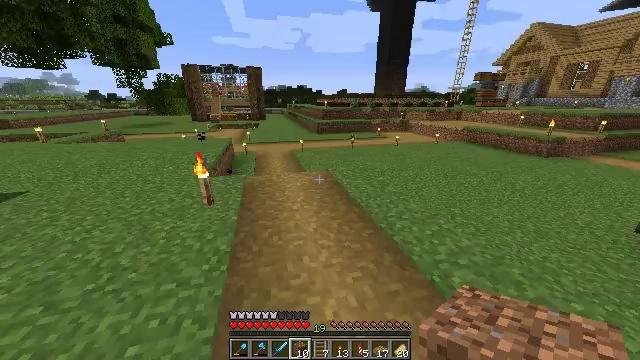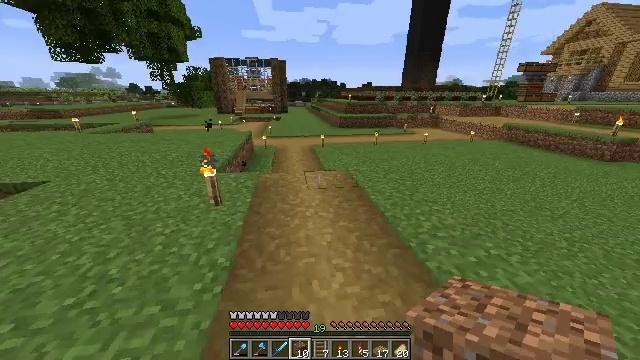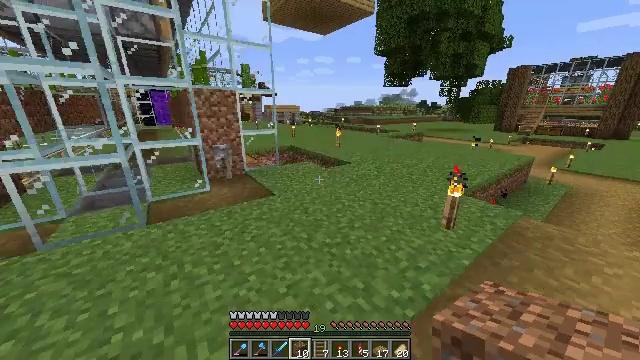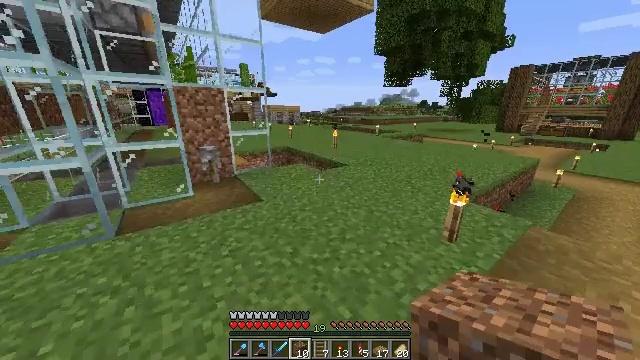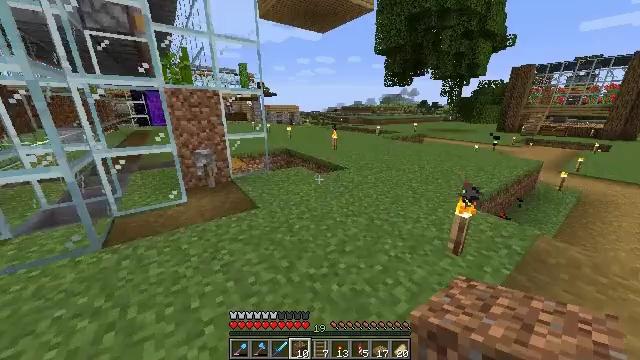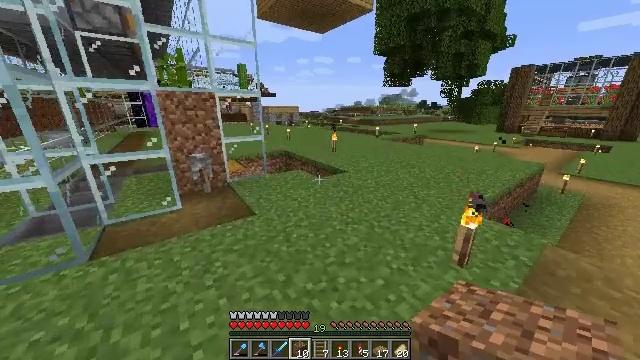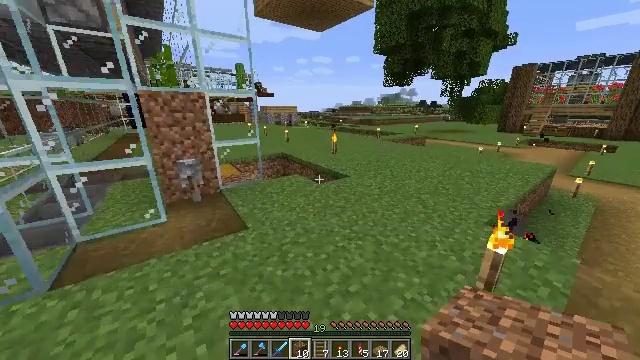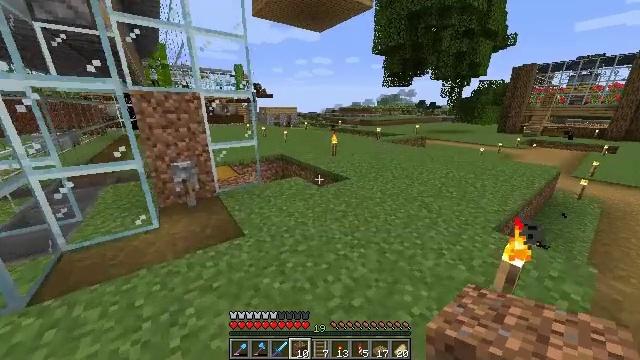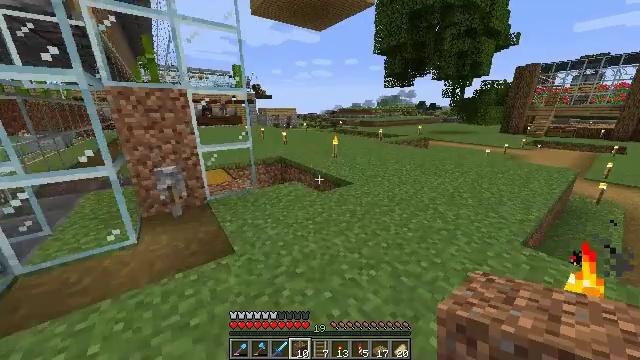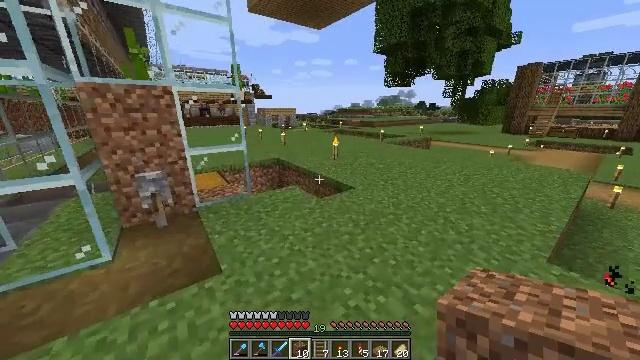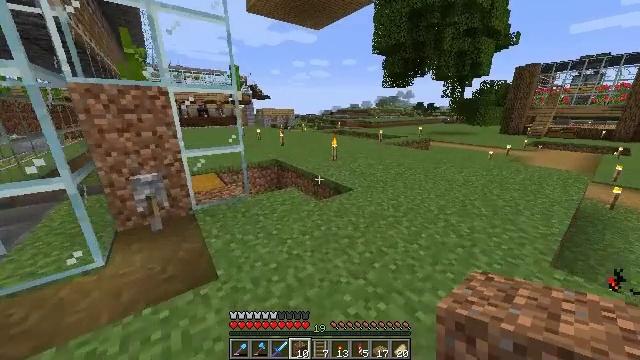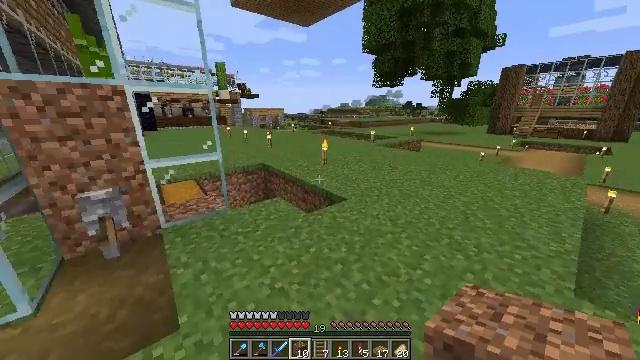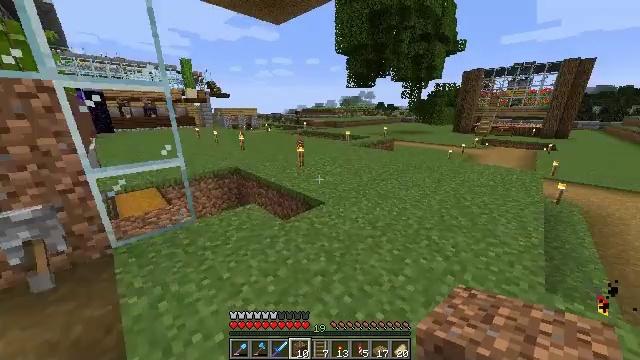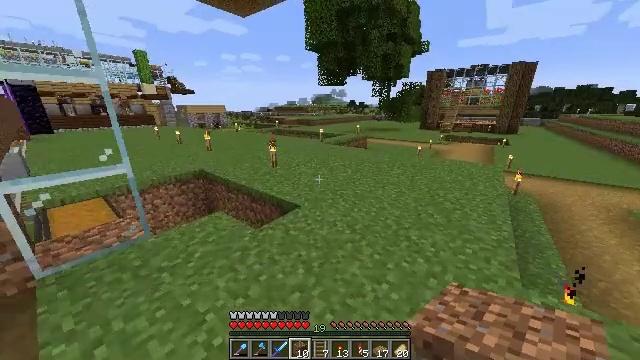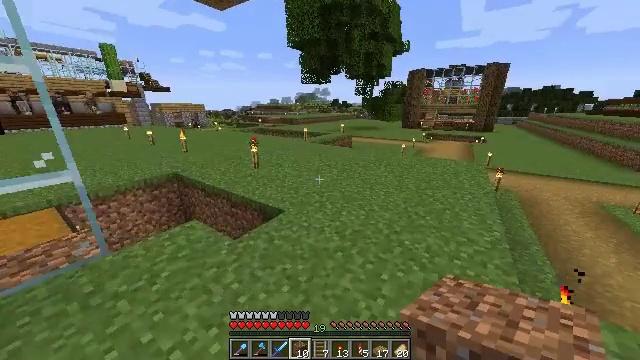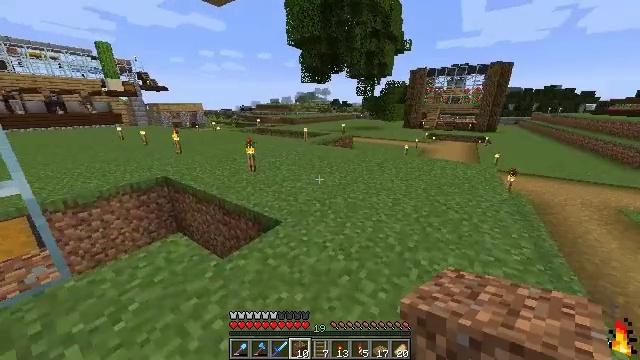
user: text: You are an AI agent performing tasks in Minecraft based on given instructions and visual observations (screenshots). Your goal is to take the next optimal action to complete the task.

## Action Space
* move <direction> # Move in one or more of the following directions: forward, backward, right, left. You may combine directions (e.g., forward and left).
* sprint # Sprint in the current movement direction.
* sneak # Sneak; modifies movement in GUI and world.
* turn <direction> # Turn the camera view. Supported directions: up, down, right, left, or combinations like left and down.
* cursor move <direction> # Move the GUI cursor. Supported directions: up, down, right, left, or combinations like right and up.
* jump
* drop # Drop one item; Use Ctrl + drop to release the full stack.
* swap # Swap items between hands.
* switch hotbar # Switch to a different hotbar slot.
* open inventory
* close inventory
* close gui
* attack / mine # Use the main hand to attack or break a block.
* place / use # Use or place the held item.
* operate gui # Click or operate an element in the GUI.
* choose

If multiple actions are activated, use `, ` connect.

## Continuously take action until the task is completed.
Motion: motion action
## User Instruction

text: Craft a minecart.
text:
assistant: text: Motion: move forward, sprint
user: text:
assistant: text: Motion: move forward, sprint, turn left and up
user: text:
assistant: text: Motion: move forward
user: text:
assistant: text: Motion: move forward
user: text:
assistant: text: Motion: move forward
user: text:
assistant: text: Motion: move forward, sprint
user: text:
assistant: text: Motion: move forward, sprint
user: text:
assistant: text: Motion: move forward, sprint
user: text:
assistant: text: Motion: move forward, sprint
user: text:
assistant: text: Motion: move forward
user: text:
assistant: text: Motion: move forward, turn right
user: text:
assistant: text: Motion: move forward, turn right
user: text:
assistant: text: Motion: move forward, sprint, turn right
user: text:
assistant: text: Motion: move forward, sprint, turn right
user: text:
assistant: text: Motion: move forward, sprint
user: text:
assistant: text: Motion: move forward
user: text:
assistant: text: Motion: move forward
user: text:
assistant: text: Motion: move forward, jump
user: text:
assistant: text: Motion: move forward, turn left, jump
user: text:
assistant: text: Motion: move forward, turn left, jump
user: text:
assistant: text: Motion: move forward, turn left and down, jump
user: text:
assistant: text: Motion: move forward, turn left and down, jump
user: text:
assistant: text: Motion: move forward, turn left and down, jump
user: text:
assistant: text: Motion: move forward, turn left, jump
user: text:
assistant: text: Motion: move forward, jump
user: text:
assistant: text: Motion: move forward, jump
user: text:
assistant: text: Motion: move forward, sprint, turn left, jump
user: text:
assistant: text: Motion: move forward, sprint, turn left and down, jump
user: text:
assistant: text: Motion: move forward, sprint, turn left and down, jump
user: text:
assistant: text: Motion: move forward, sprint, turn left and down, jump